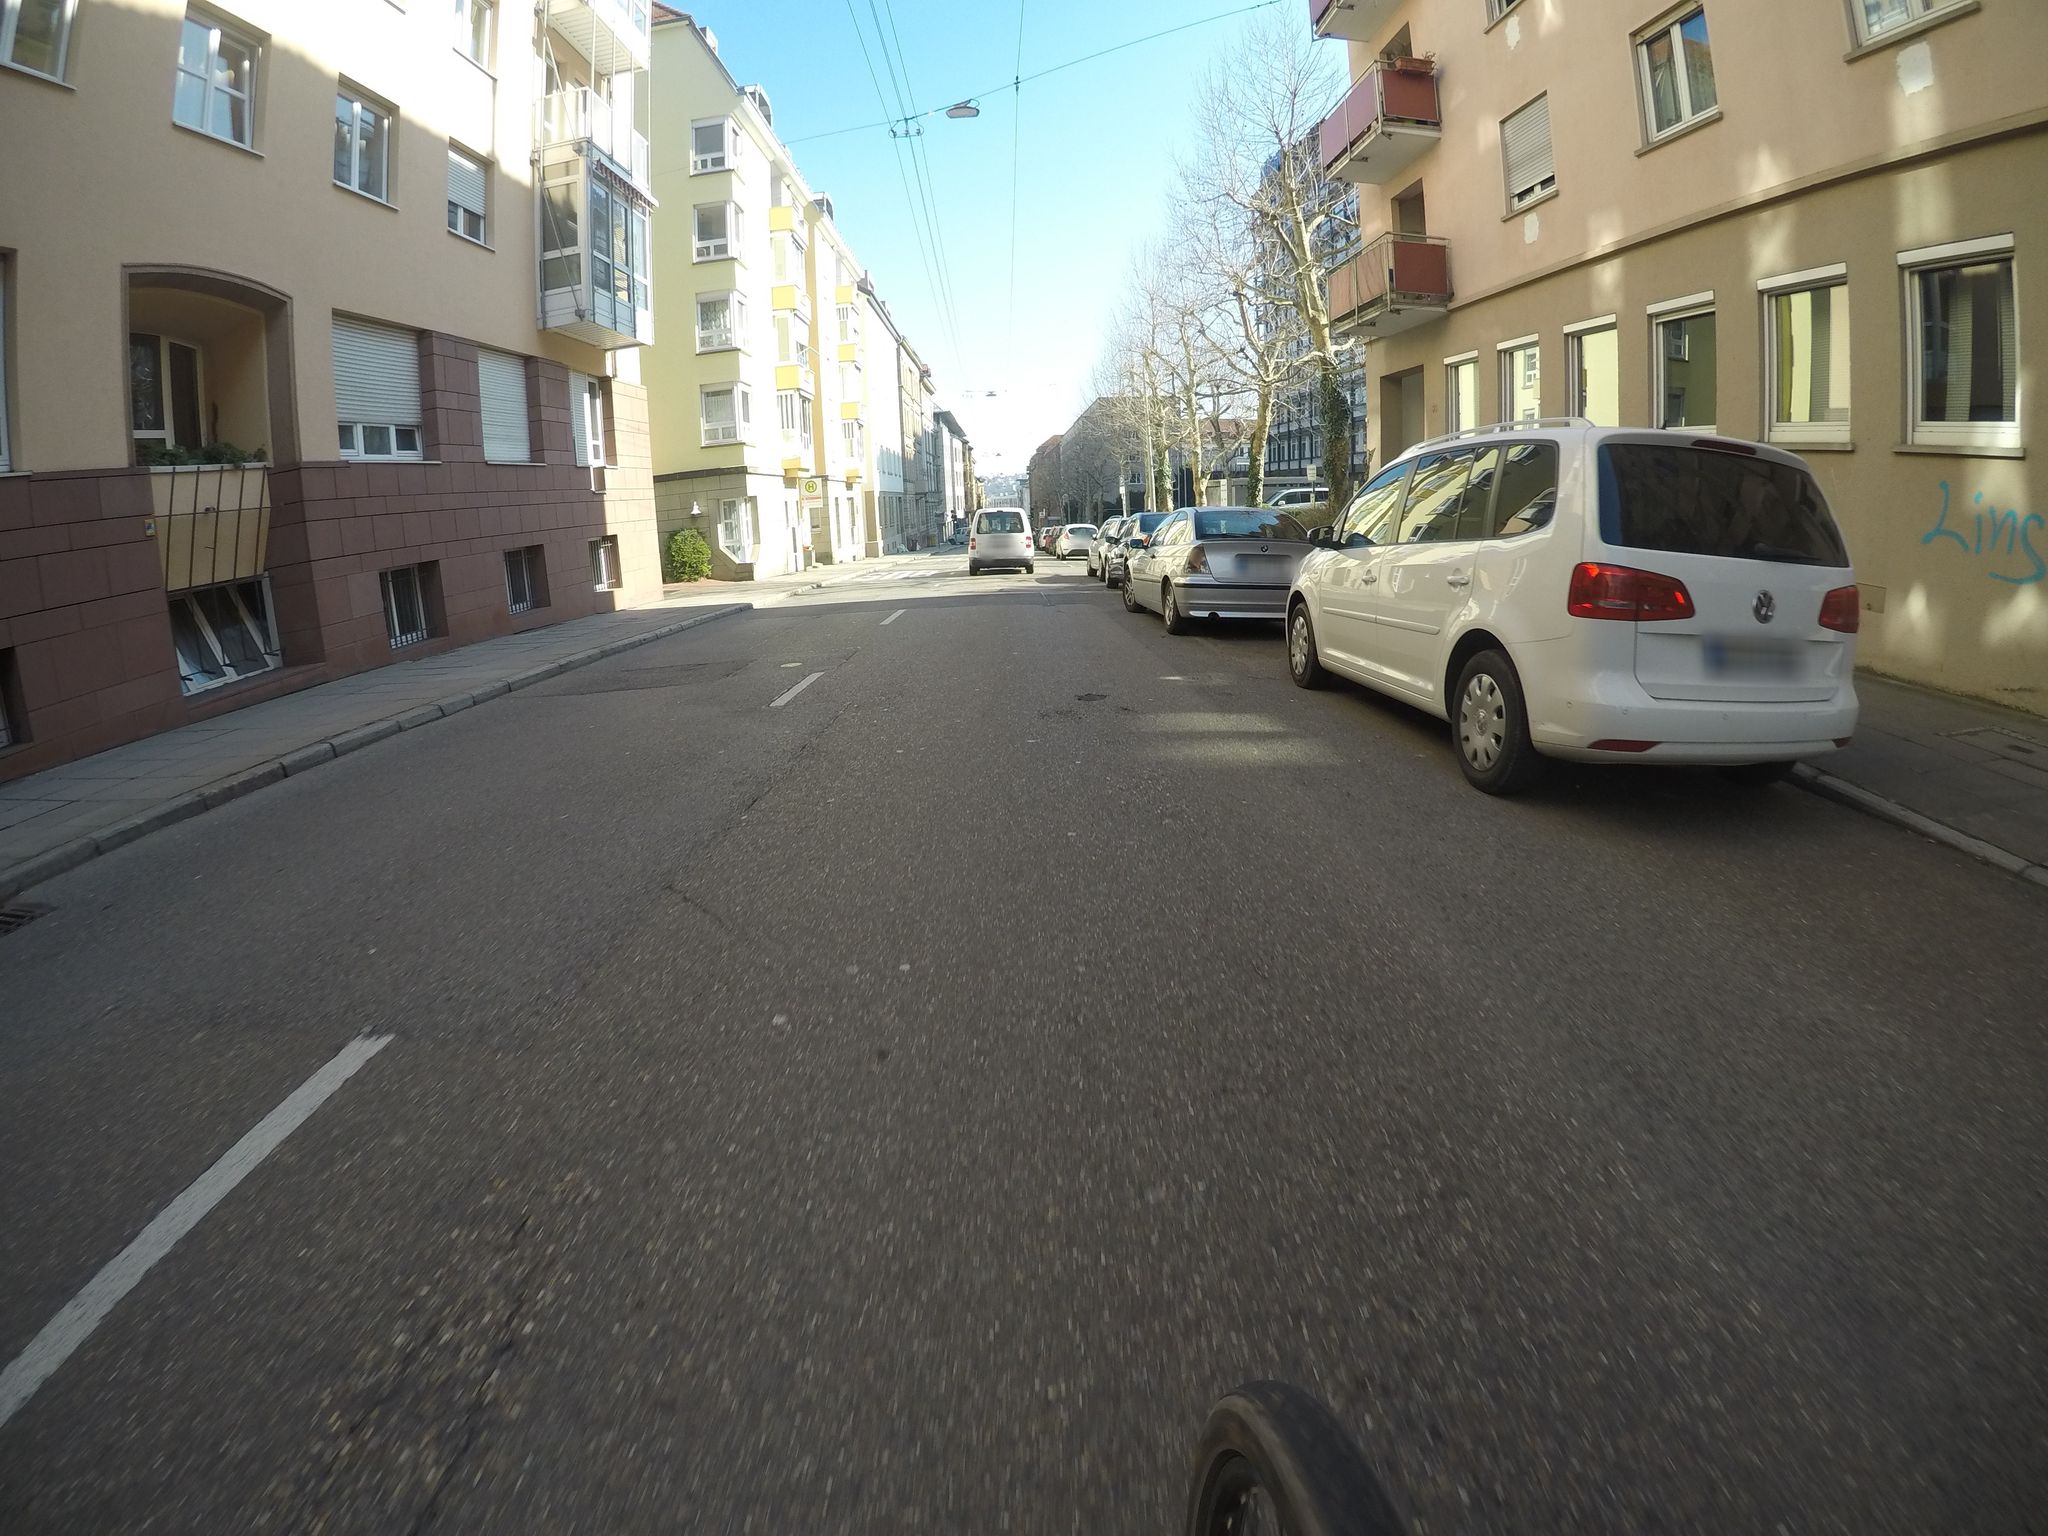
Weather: clear
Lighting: day
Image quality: good
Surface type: driving surface
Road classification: tertiary
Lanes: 2
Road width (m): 8.5
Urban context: urban centre
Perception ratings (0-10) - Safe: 6.7, Lively: 7.74, Beautiful: 6.38, Boring: 3.48, Depressing: 2.05, Wealthy: 6.94